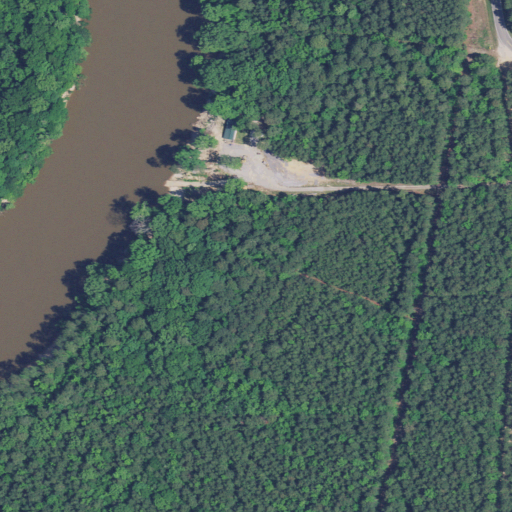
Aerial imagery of cliff(s) in South Carolina named Hunts Bluff containing evergreen forest, open water, woody wetlands, open development, low intensity development, and deciduous forest